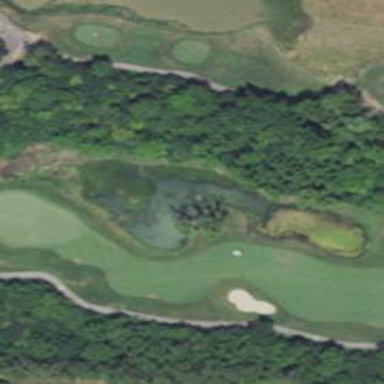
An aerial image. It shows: Water hazard in golf course. The hazard is natural water feature.